Question: I've read a few lightly documented explanations of this on , but nothing that helps. What I've done is created a sample app with 'Navigation Drawer Activity' using that features the 'hamburger' nav icon and a sliding nav drawer functionality. It works great!
However, when I copy every aspect of that sample app into my app, from the 'MainActivity', 'AppManifest', 'Navigation Map', to the 'theme' settings to the 'layout' XMLs, I still get a bloody back arrow and fragment title.
What code actually controls this?
<URL>
[]
My fear is that using DataBinding might be breaking some associations for the AppNavBar settings.
'''
<?xml version="1.0" encoding="utf-8"?>
<layout xmlns:android="http://schemas.android.com/apk/res/android"
xmlns:app="http://schemas.android.com/apk/res-auto"
xmlns:tools="http://schemas.android.com/tools">
<androidx.drawerlayout.widget.DrawerLayout
android:id="@+id/drawer_layout"
android:layout_width="match_parent"
android:layout_height="match_parent"
android:fitsSystemWindows="true"
tools:openDrawer="start">
<include
android:id="@+id/app_bar_main"
layout="@layout/app_bar_main"
android:layout_width="match_parent"
android:layout_height="match_parent" />
<com.google.android.material.navigation.NavigationView
android:id="@+id/nav_view"
android:layout_width="wrap_content"
android:layout_height="match_parent"
android:layout_gravity="start"
android:fitsSystemWindows="true"
app:headerLayout="@layout/nav_header_main"
app:menu="@menu/sc_drawer_menu_items" />
</androidx.drawerlayout.widget.DrawerLayout>
</layout>
'''
This is my MainActivity class.
'''
open class MainActivity : AppCompatActivity() {
private lateinit var appBarConfiguration: AppBarConfiguration
private lateinit var binding: MainActivityBinding
override fun onCreate(savedInstanceState: Bundle?) {
super.onCreate(savedInstanceState)
binding = DataBindingUtil.setContentView(this, R.layout.main_activity)
setSupportActionBar(binding.appBarMain.toolbar)
val drawerLayout: DrawerLayout = binding.drawerLayout
val navView: NavigationView = binding.navView
val navHostFragment = supportFragmentManager.findFragmentById(R.id.nav_host_fragment_content_main) as NavHostFragment
val navController = navHostFragment.navController
appBarConfiguration = AppBarConfiguration(
setOf(
R.id.sc_menu_i_inv_count,
R.id.sc_menu_i_work_orders,
R.id.sc_menu_i_ins_queue,
R.id.sc_menu_i_return_queue,
R.id.sc_menu_i_settings,
R.id.sc_menu_i_sign_out,
R.id.sc_menu_image_list_view
), drawerLayout
)
setupActionBarWithNavController(navController, appBarConfiguration)
navView.setupWithNavController(navController)
}
override fun onCreateOptionsMenu(menu: Menu): Boolean {
// Inflate the menu; this adds items to the action bar if it is present.
menuInflater.inflate(R.menu.main_activity, menu)
return true
}
override fun onSupportNavigateUp(): Boolean {
val navController = findNavController(R.id.nav_host_fragment_content_main)
return navController.navigateUp(appBarConfiguration) || super.onSupportNavigateUp()
}
}
'''
Other than some changes for DataBindingUtils, it should perform the same as I understand it.
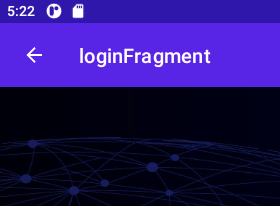
Answer: Found a solution. Added this code to my MainActivity.kt
'''
val drawerLayout: DrawerLayout = binding.drawerLayout
val navView: NavigationView = binding.navView
val navHostFragment = supportFragmentManager.findFragmentById(R.id.nav_host_fragment_content_main) as NavHostFragment
val navController = navHostFragment.navController
getSupportActionBar()?.setDisplayHomeAsUpEnabled(true)
getSupportActionBar()?.setHomeButtonEnabled(true)
appBarConfiguration = AppBarConfiguration(
setOf(
R.id.sc_menu_i_inv_count,
R.id.sc_menu_i_work_orders,
R.id.sc_menu_i_ins_queue,
R.id.sc_menu_i_return_queue,
R.id.sc_menu_i_settings,
R.id.sc_menu_i_sign_out,
R.id.sc_menu_image_list_view
), drawerLayout
)
setupActionBarWithNavController(navController, appBarConfiguration)
navView.setupWithNavController(navController)
actionBarDrawerToggle =
ActionBarDrawerToggle(this,
drawerLayout,
binding.appBarMain.toolbar,
R.string.nav_open,
R.string.nav_close)
drawerLayout.addDrawerListener(actionBarDrawerToggle)
actionBarDrawerToggle.syncState()
supportActionBar!!.setDisplayHomeAsUpEnabled(true)
'''